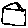
Label: house